Chest X-ray:
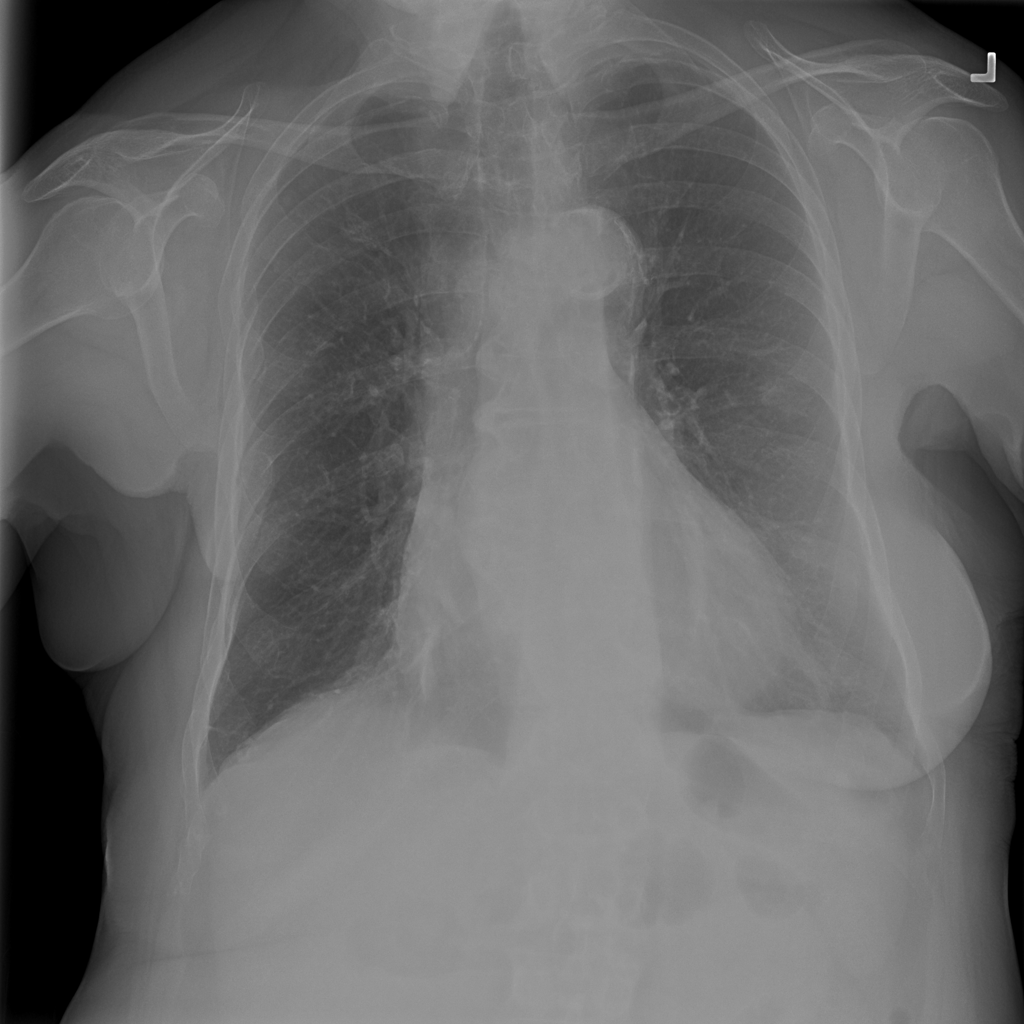
Findings: Cardiomegaly, Fracture
No abnormal finding: no